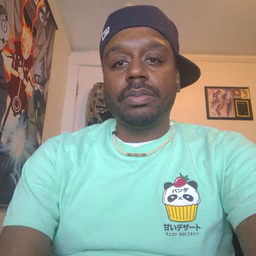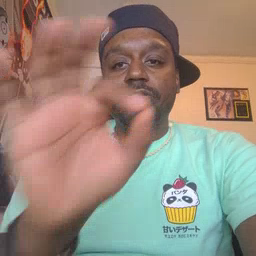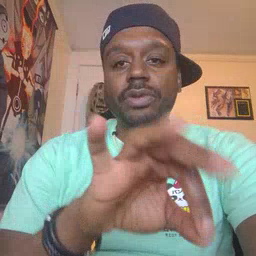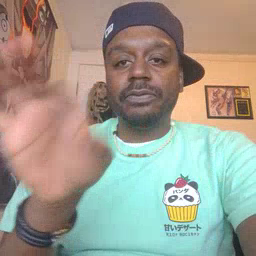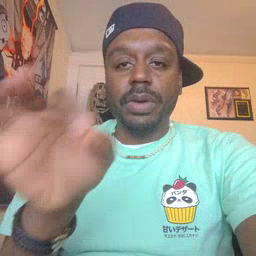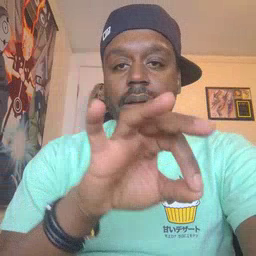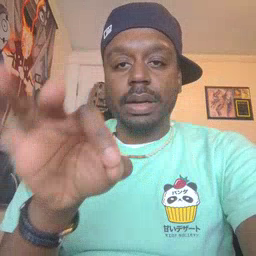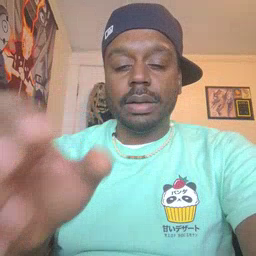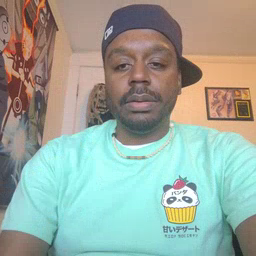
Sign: frenchfries